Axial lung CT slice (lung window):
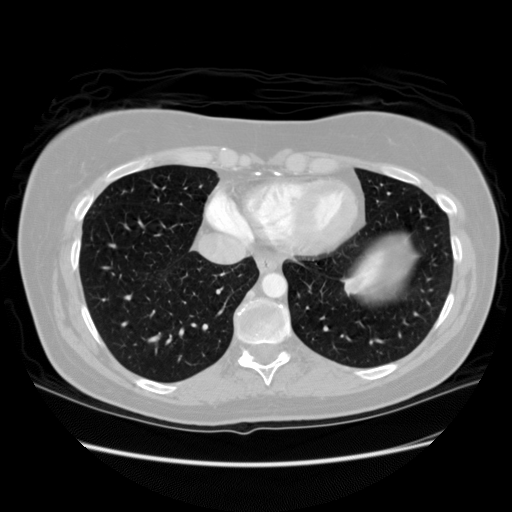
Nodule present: yes
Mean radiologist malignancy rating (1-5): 3.5